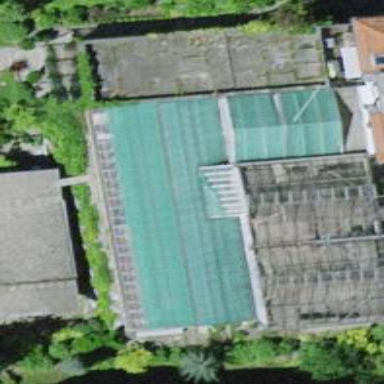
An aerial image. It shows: Area dedicated to greenhouse horticulture.